Question: I'm working on a project a tool to track holidays and there are some parts of this application (report administration), the role "user" should not see. So far that works without problems, but somehow the representation of the parts that a "user" should not see look terrible:

The permission who should see something on the page is controlled in the Web.sitemap
'''
<siteMapNode title="Vacation" roles="Administrator,Location Business Leader,Business Leader,Department Leader" description="All employees with vacation" url="~/EmployeeView/UserVacationGrid.aspx" />
'''
If someone had the same problem and, could you give me some good tips or a solution how to fix this I would really appreciate it!
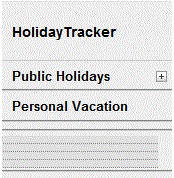
Answer: The problem is that whatever you are hiding (either client side or server side) is not encapsulating all of the controls associated. So for example, if you were using an ASP.NET menu, then you could hide a menu option server side with the following code:
'''
switch (UserRole) {
case "Administrator":
Menu1.Items.Item(0).Enabled = false;
break;
}
'''
These controls will make sure to collapse all the associated HTML with that option. If however you are using your own controls, or hiding things client side you need to make sure to hide the entire container (i.e. '<div>') containing the control. A good way to do this is with jQuery:
'''
$("#divVacationControl").hide();
'''
Your best bet at figuring out which controls in IE8 are not being hidden and leaving that undesirable look is to use the IE developer toolbar. You can access it via F12 button, or It can also be downloaded from here: <URL>
Once open use the 'Select Element by Click' function to inspect the non-hidden elements and inspect the DOM. You can then find the culprit not being hidden and check your logic.
The last method if it only happen in a certain browser is to set its compatibility mode. Not saying this is the best way but it's an option. You can read how to do this in a blog post of mine below; just use IE7 or whatever worked for you. I would not recommend this approach as a long term solution unless this is a corporate intranet app that you have total control over the environment.
<URL>